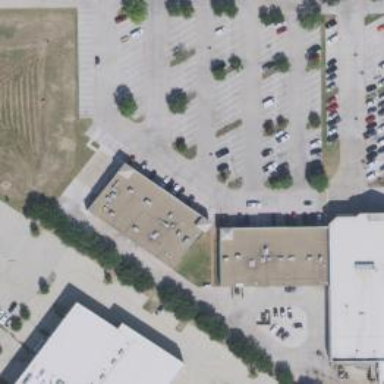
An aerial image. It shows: Retail building.